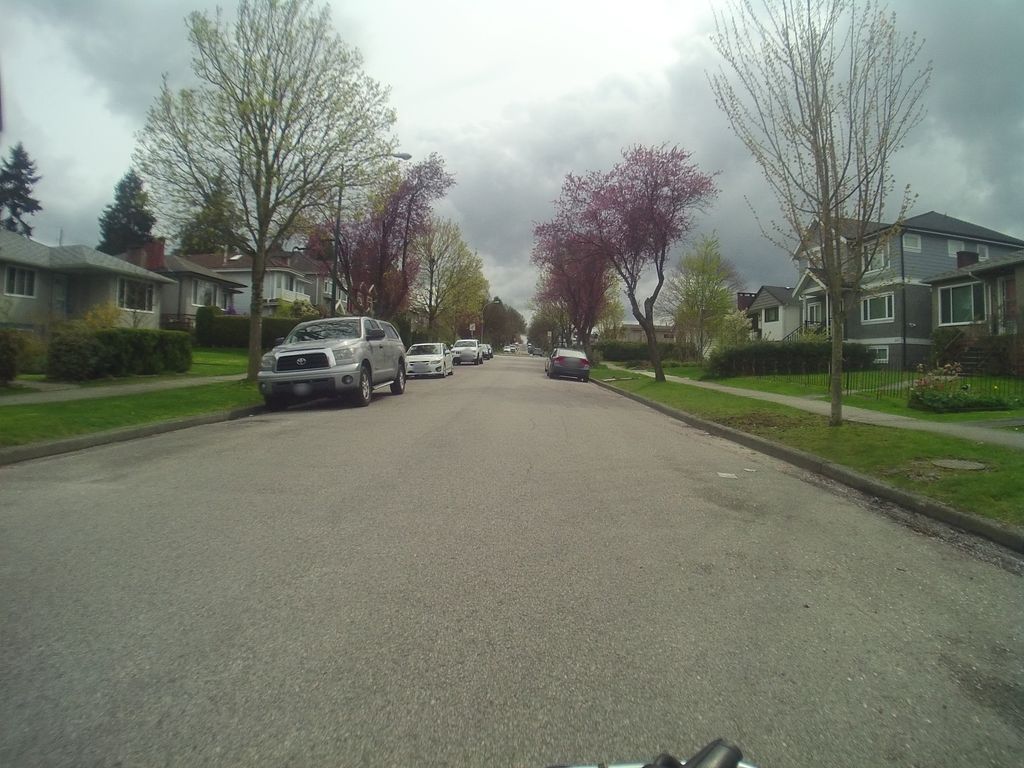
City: vancouver